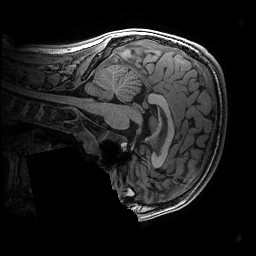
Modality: T1w
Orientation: sagittal
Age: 14
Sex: male
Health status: ill
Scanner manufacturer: ge
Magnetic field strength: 3 T
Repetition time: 0.007664 s
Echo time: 0.00342 s